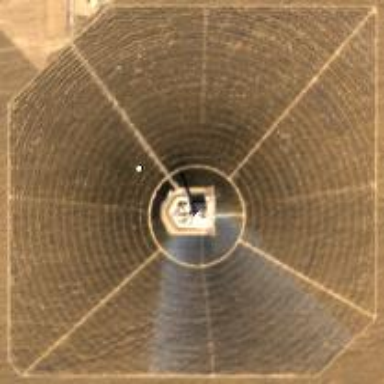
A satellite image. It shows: Fenced area with solar power plant inside.